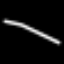
Label: bed